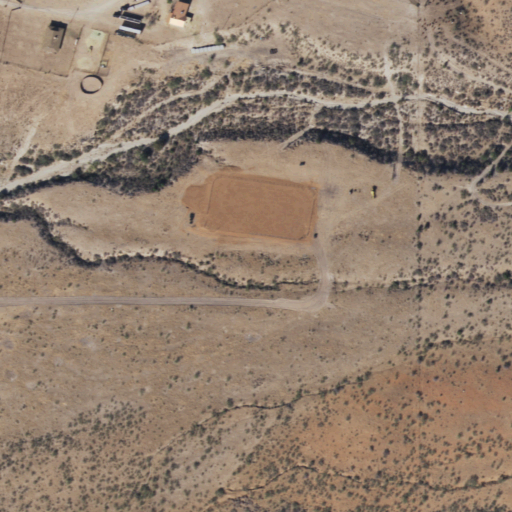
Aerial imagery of valley in Arizona named Fourr Canyon containing shrub, grassland, and open development